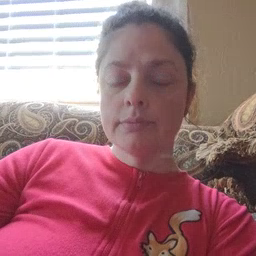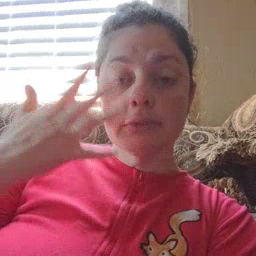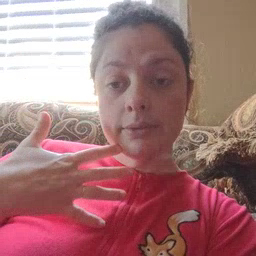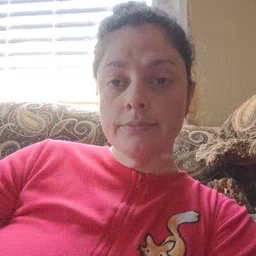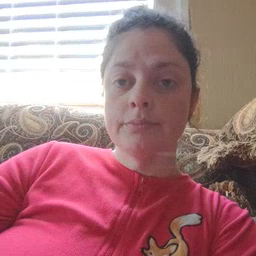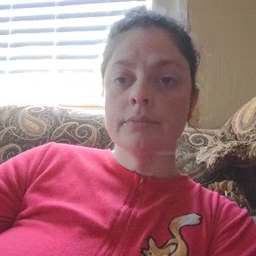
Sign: sad